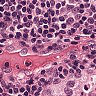
Metastatic tissue present: no